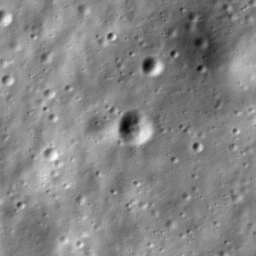
Host type: hard_negative
Lunar coordinates: latitude -48.759, longitude -112.805